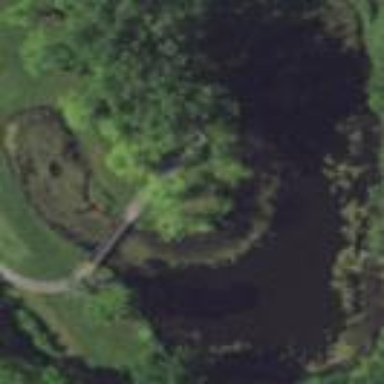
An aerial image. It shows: Water hazard on golf course. The hazard is natural water feature.